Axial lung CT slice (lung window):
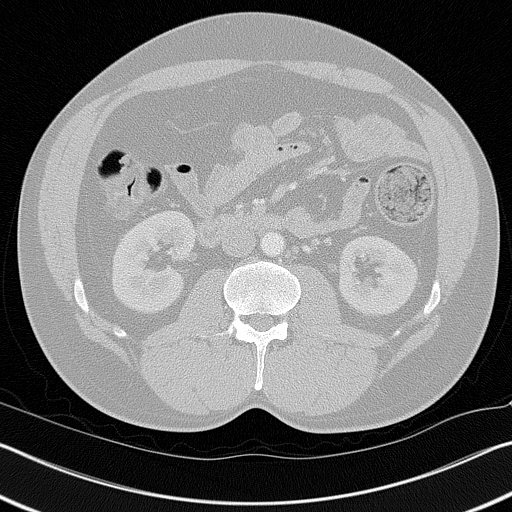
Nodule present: no